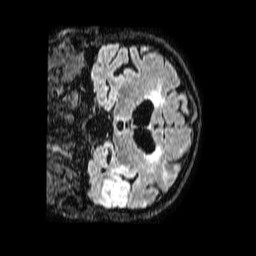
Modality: FLAIR
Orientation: coronal
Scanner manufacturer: philips
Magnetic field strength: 1.5 T
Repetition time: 4.8 s
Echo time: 0.3 s